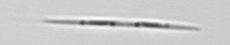
Label: Pseudo-nitzschia